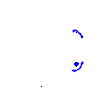
Particle: proton